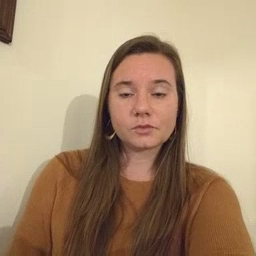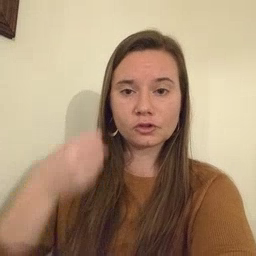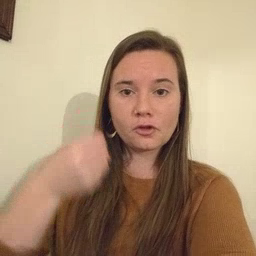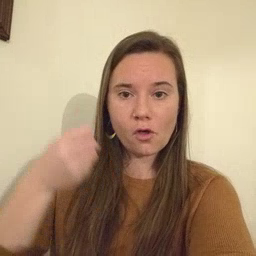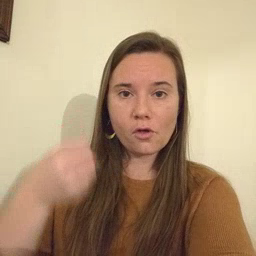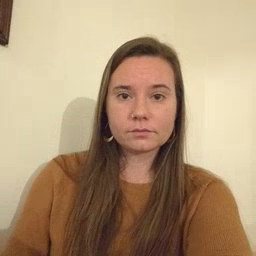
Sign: car